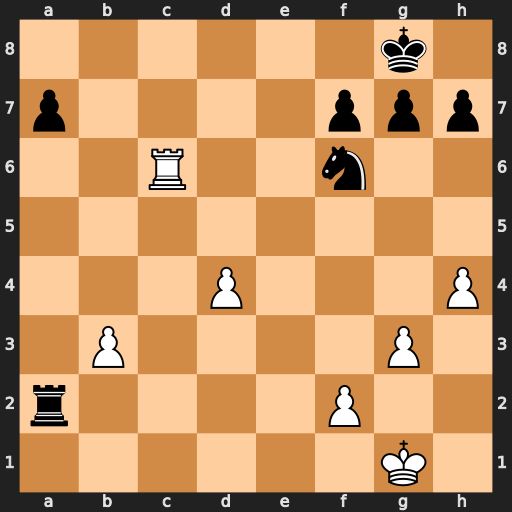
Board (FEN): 6k1/p4ppp/2R2n2/8/3P3P/1P4P1/r4P2/6K1
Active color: w
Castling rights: -
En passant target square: -
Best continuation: Rc8+ Ne8 Rxe8#